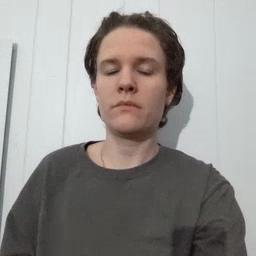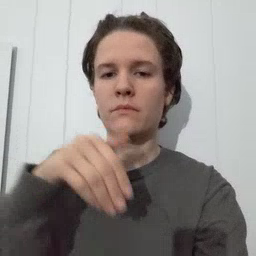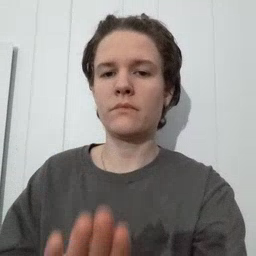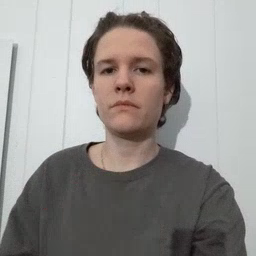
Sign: into